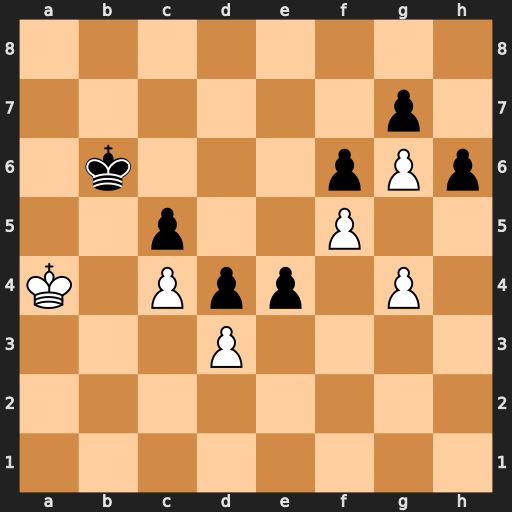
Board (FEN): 8/6p1/1k3pPp/2p2P2/K1Ppp1P1/3P4/8/8
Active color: w
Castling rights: -
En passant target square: -
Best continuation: dxe4 d3 Kb3